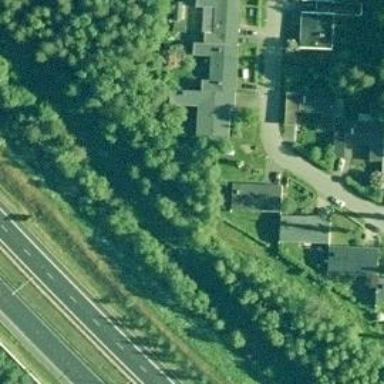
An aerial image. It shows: Path.